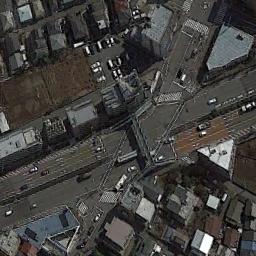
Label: intersection